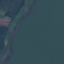
Label: SeaLake